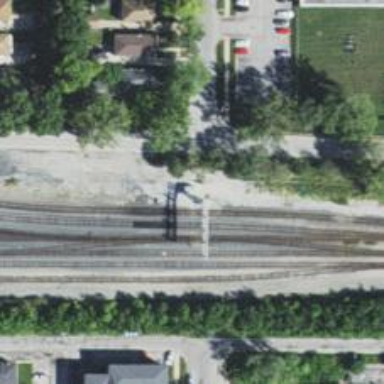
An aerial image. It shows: Junction on the railway.